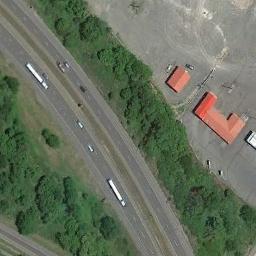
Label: freeway